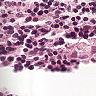
Metastatic tissue present: no